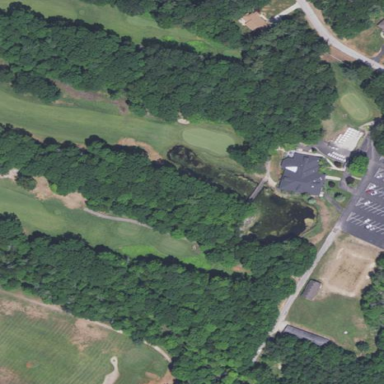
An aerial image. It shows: Picturesque scene of golf course with lateral water hazard.